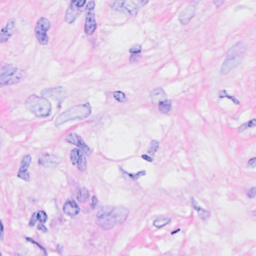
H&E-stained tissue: Breast